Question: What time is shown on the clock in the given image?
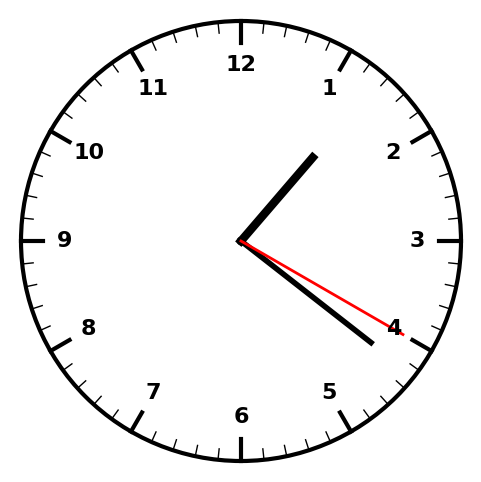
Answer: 01:21:20